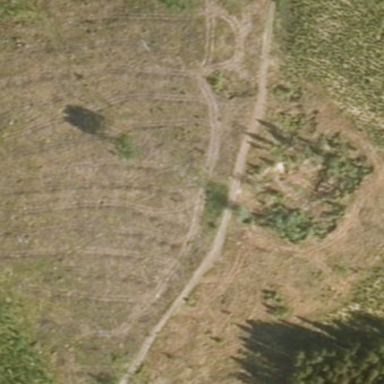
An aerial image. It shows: Clearcut area created by human activity.